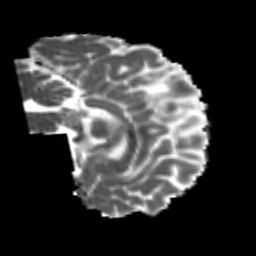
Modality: MD
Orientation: sagittal
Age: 21
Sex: male
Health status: healthy
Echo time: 0.074 s